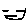
Label: line